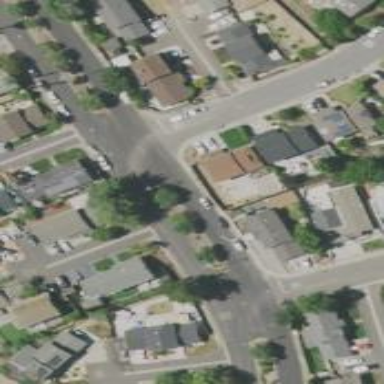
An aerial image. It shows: Shared driveway designated as service road.